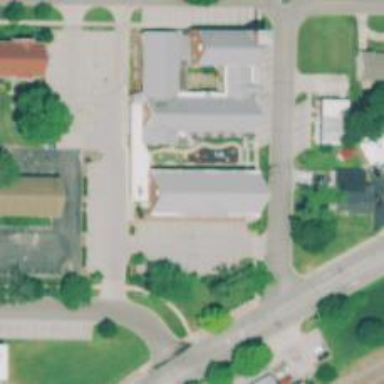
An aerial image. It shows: Kindergarten building.